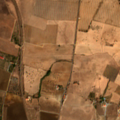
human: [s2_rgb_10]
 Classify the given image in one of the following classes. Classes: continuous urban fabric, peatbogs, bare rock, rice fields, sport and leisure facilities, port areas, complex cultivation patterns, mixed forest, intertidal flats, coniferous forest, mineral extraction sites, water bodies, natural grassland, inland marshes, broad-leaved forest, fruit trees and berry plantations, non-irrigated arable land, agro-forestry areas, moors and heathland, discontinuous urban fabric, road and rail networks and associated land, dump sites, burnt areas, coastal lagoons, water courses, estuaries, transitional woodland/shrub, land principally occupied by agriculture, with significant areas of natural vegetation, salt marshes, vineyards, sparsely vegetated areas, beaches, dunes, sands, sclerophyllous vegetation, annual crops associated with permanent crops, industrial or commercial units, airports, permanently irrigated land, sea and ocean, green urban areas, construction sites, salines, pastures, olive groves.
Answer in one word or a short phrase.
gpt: non-irrigated arable land, annual crops associated with permanent crops